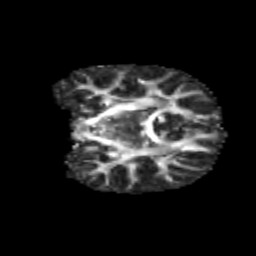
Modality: FA
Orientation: coronal
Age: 9
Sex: female
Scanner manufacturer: siemens
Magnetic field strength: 3 T
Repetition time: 3.8 s
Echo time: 0.07 s